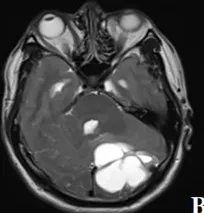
A 42-years-old male with cystic intracranial solitary fibrous tumor. (A, B) The mass was multicompartmental cystic with hypointensity T1WI and hyperintensity T2WI in the cystic component and equal/slightly hyperintensity T1WI and mixed signal T2WI in the solid component, with surrounding edema, mass effect and compression of the ventriculus quartus cerebri, no obvious destruction of adjacent bone.
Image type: radiology (mri)